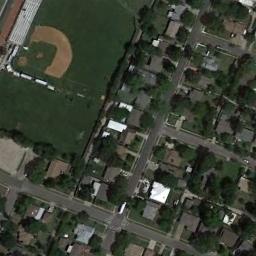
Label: baseball_diamond